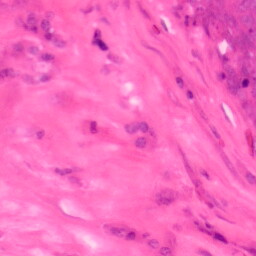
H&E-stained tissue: Colon